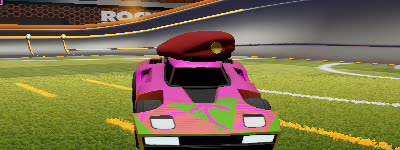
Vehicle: breakout